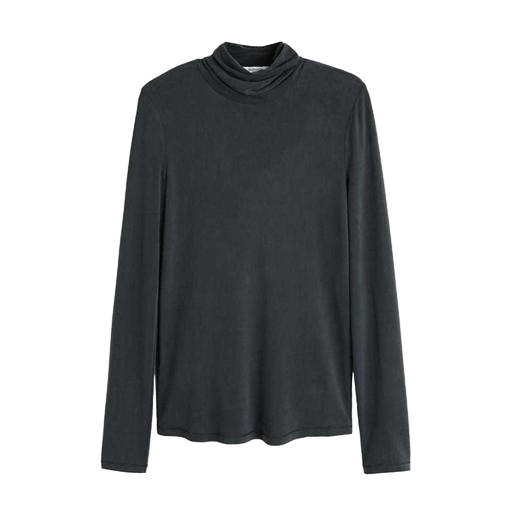
black polo-neck top, gray long-sleeve turtleneck tee, high-neck top, white background